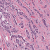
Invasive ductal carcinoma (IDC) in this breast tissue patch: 1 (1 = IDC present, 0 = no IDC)